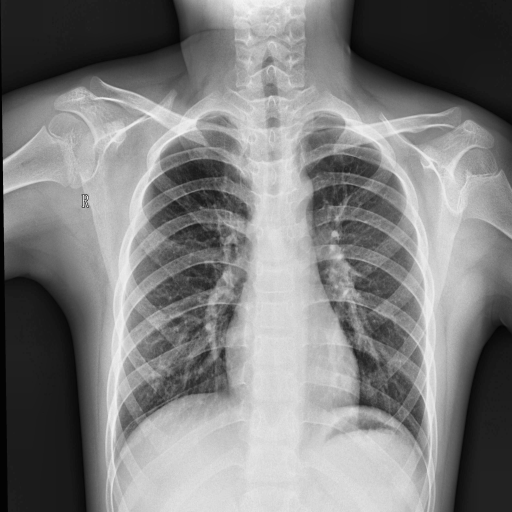
Finding: NORMAL